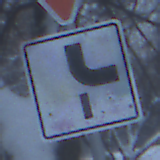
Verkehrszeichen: VerlaufVorfahrtsstrasse10
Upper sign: VorfahrtGewaehren
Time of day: Midday
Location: Outdoor (Nature)
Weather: Overcast
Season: Winter
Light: Natural